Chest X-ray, AP view. Patient: 50 years old, sex M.
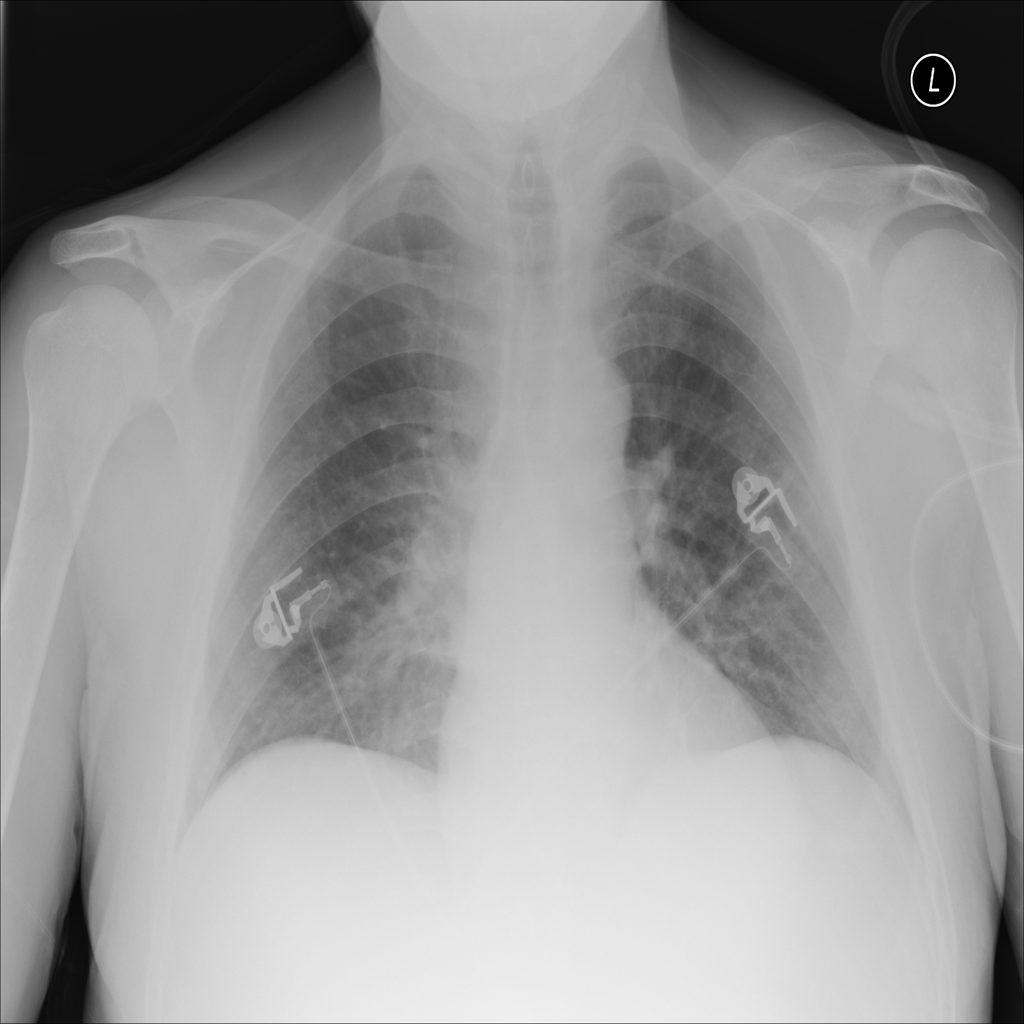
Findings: Atelectasis